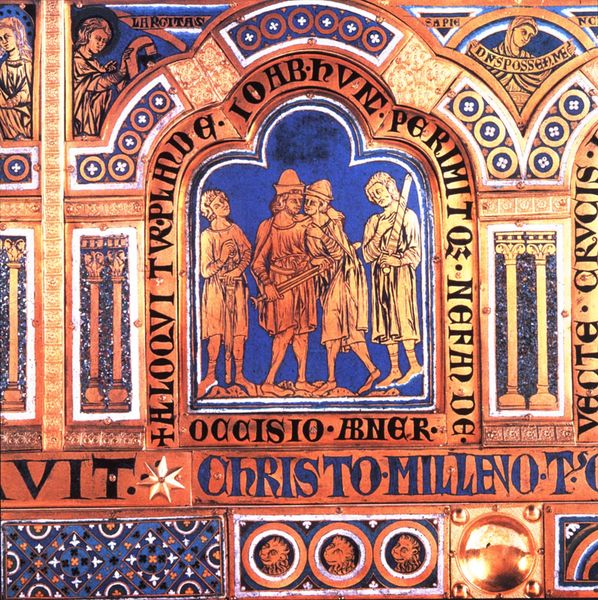
Titel: Klosterneuburger Altar
Künstler: Nikolaus von Verdun
Standort: Klosterneuburg, Augustinerchorherren-Stiftskirche Unserer Lieben Frau (EU - D)
Schlagwörter: blau, mann, menschen, bunt, frau, hut, männer, orange, säulen, rot, muster, bild, gold, personen, bauern, schrift, bogen, detail, verzierung, stern, druck, seite, schwert, text, kreise, ritter, arabisch, heiligenschein, kreuze, löwen, griechisch, löwe, maria, ornamnet, latein, templer, scherter, christo, milleno, occisio, blaue fliesen, vit, mittwlalter, goldene säulen